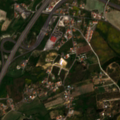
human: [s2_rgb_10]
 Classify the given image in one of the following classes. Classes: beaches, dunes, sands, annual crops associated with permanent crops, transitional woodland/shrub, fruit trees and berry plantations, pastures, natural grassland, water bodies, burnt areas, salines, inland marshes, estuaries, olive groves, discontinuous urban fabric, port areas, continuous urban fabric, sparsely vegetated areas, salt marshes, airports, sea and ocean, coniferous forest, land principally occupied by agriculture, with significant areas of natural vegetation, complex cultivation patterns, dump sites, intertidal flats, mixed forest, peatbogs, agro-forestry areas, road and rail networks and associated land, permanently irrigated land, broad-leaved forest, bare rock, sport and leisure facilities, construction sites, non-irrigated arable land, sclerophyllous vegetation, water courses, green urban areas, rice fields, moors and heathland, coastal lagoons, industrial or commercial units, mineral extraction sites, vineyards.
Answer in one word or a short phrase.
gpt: road and rail networks and associated land, complex cultivation patterns